Field crop: tomato
Growth stage: 1
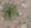
Species: solanum